I will show an image sequence of human cooking. I have annotated the images with numbered circles. Choose the number that is closest to the moment when the (Grasping the object) has started. You are a five-time world champion in this game. Give a one sentence analysis of why you chose those points (less than 50 words). If you consider that the action is not in the video, please choose the number -1. Provide your answer at the end in a json file of this format: {"points": []}
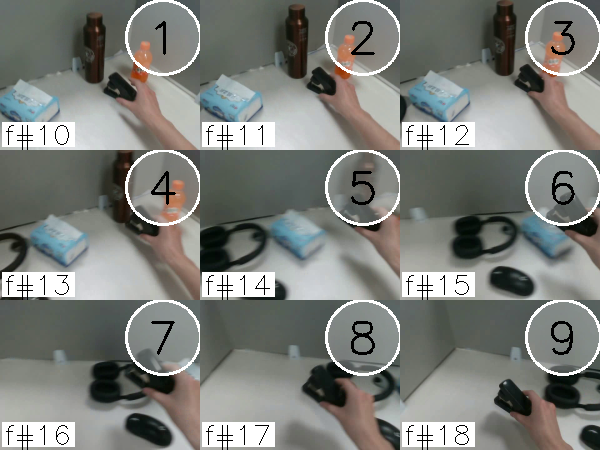
Frame 2 shows the clearest moment of hand-object contact.
{"points": [2]}